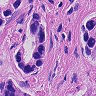
Metastatic tissue present: yes